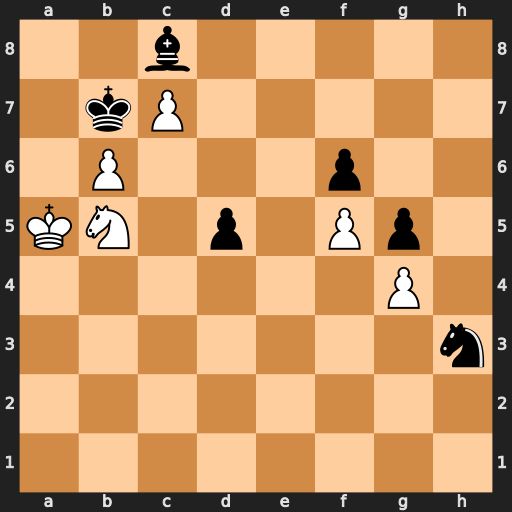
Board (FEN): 2b5/1kP5/1P3p2/KN1p1Pp1/6P1/7n/8/8
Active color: w
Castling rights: -
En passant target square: -
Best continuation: Nd6+ Kc6 Nxc8